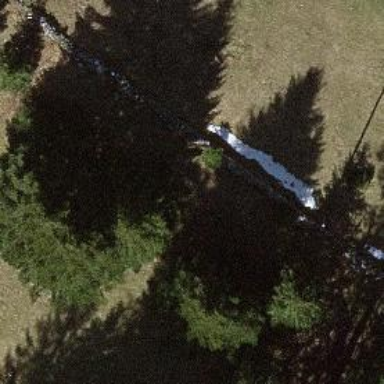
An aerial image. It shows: Dry stone wall barrier.